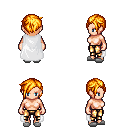
a pixel art fantasy rpg character, female body template, human, light skin, white cape, gold greaves, light blonde pixie cut hairstyle, white slippers, four views (front, back, left, right), 2x2 character sprite sheet, small pixel art, hard edges, no anti-aliasing